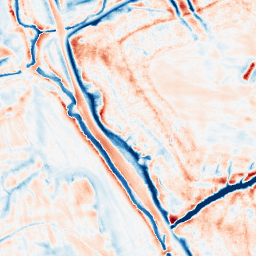
Category: edge_preserving
Decomposition family: bilateral
Decomposition parameters: d: 21
sigma_color: 25
sigma_space: 50
Upsampling method: regularized
Upsampling parameters: scale: 4
lambda_reg: 0.001
Upsampling scale: 4